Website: lowes
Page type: receipt
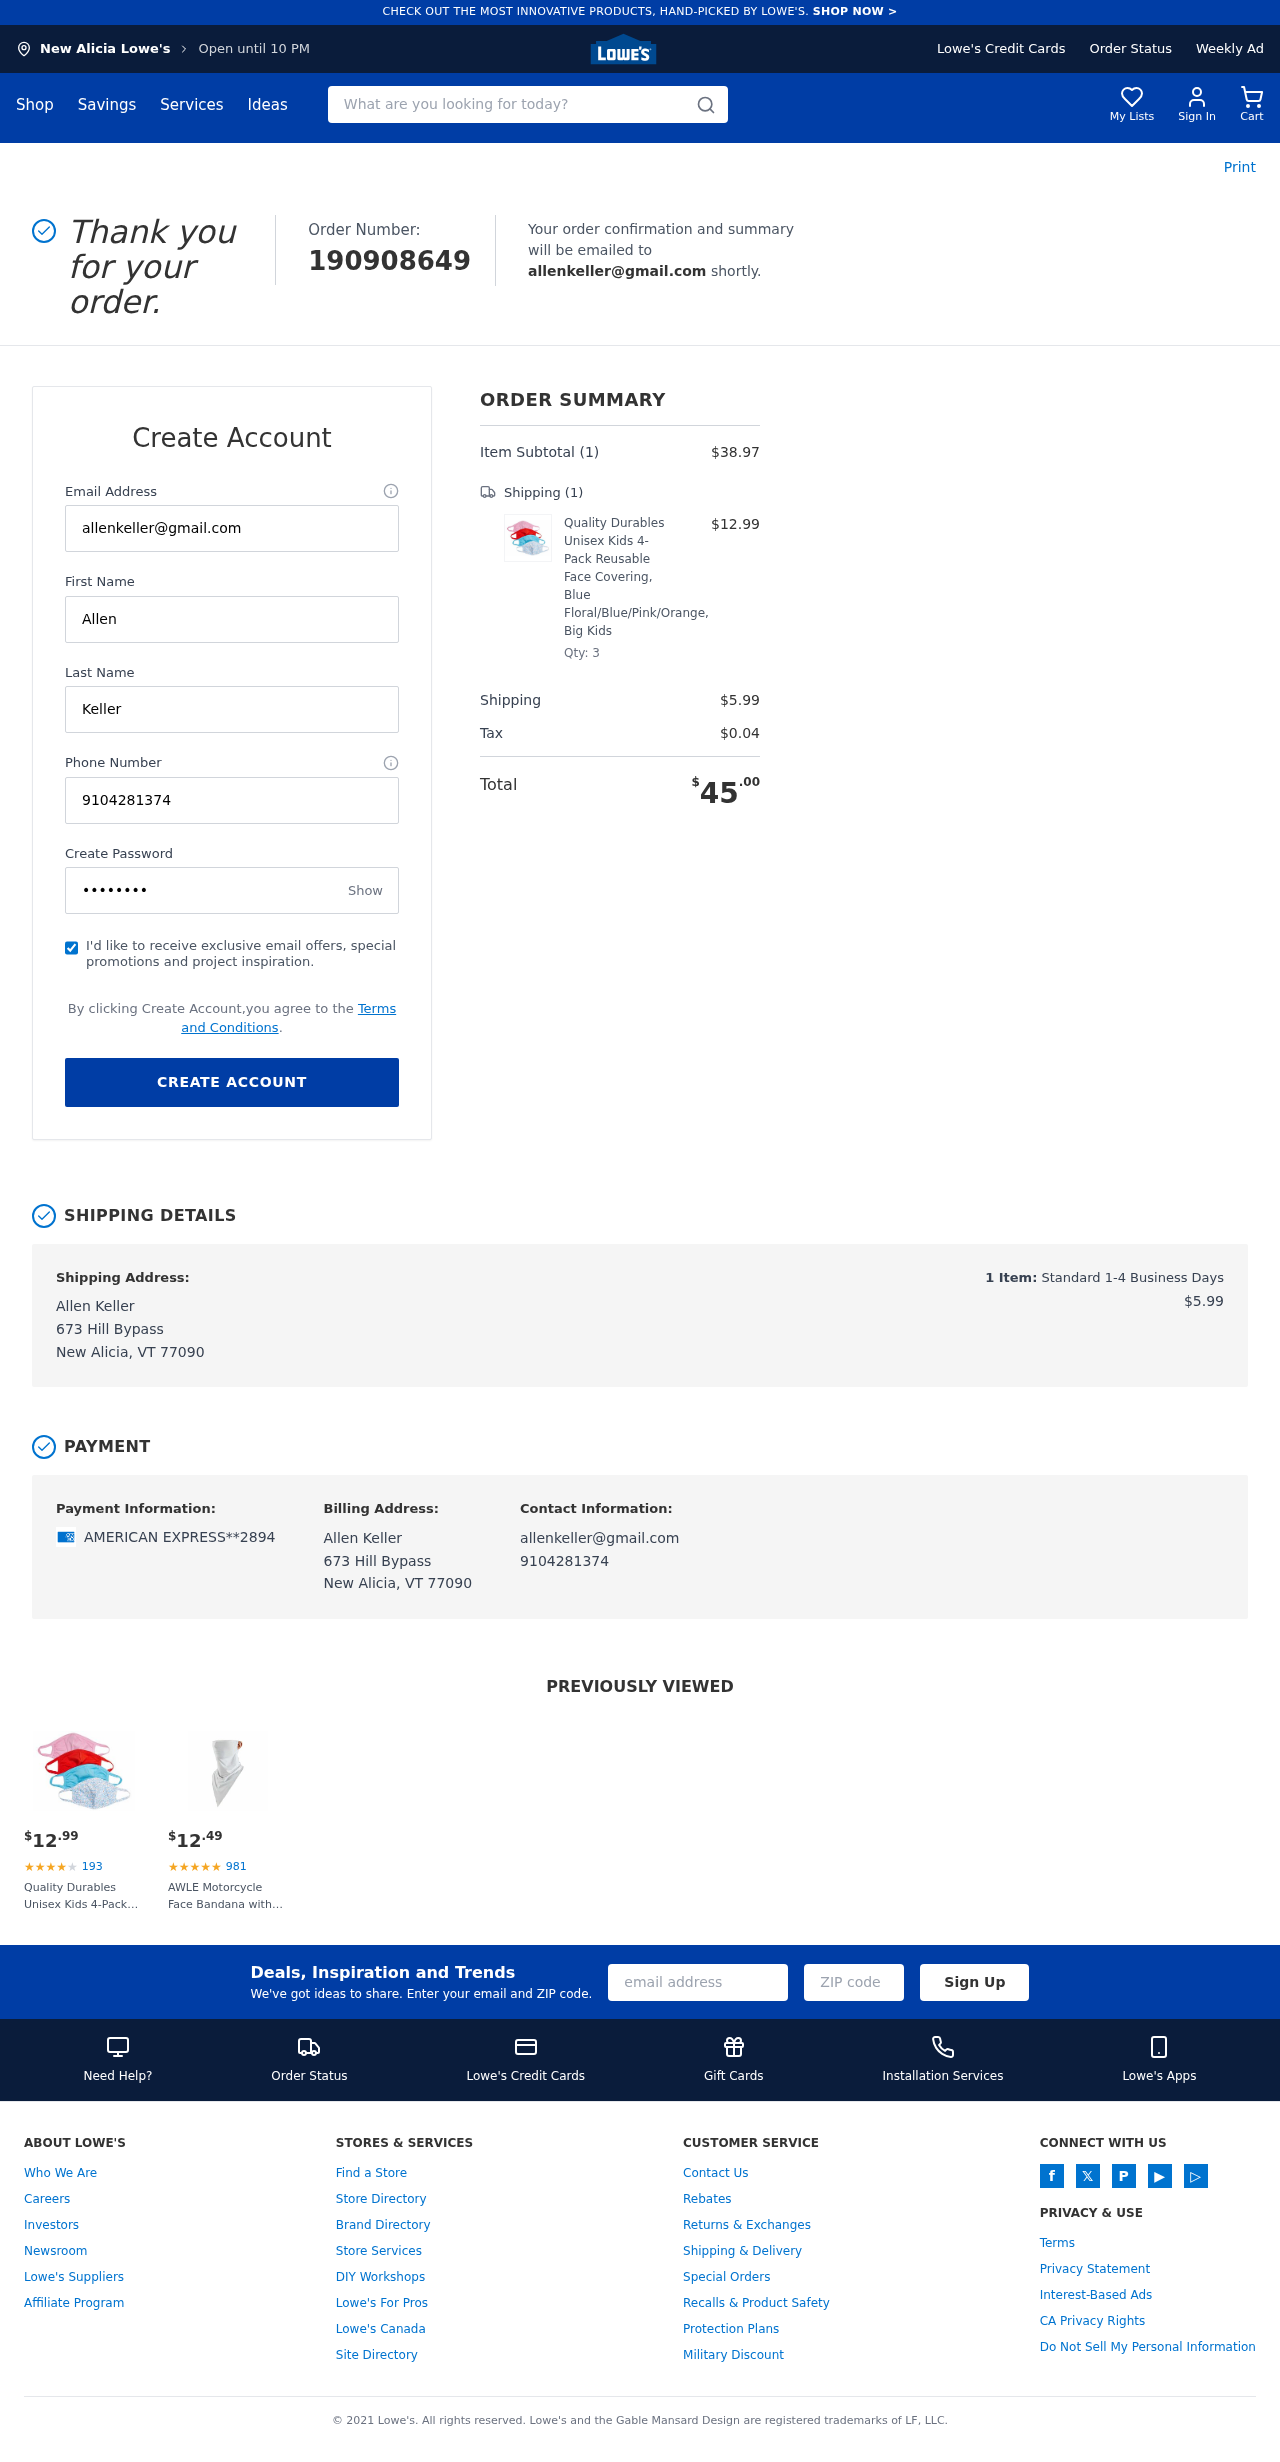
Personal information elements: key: PII_CARD_LAST4
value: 2894
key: PII_CARD_TYPE
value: AMERICAN EXPRESS
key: PII_CITY
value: New Alicia
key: PII_EMAIL
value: allenkeller@gmail.com
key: PII_FULLNAME
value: Allen Keller
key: PII_PHONE
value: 9104281374
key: PII_STREET
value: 673 Hill Bypass
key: PII_FIRSTNAME
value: Allen
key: PII_LASTNAME
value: Keller
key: PII_CITY_STATE_ZIP
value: New Alicia, VT 77090
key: PII_FULLNAME2
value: Allen Keller
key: PII_FULLNAME3
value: Allen Keller
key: PII_FIRSTNAME2
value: Allen
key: PII_FIRSTNAME3
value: Allen
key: PII_LASTNAME2
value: Keller
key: PII_LASTNAME3
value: Keller
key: PII_FIRSTNAME_DERIVED
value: Allen
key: PII_LASTNAME_DERIVED
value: Keller
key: PII_FULLNAME_DERIVED
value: Allen Keller
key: PII_NAME_FULL_DERIVED
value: Allen Keller
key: PII_STREET2
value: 673 Hill Bypass
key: PII_CITY_STATE_ZIP2
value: New Alicia, VT 77090
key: PII_EMAIL2
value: allenkeller@gmail.com
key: PII_EMAIL3
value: allenkeller@gmail.com
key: PII_PHONE_LINE
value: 1374
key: PII_PHONE_SUFFIX
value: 1374
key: PII_PHONE2
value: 9104281374
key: PII_PHONE3
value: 9104281374
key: PII_PHONE_NUMERIC
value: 9104281374
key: PII_PHONE_LINE_NUMERIC
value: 1374
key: PII_PHONE_SUFFIX_NUMERIC
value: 1374
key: PII_PHONE2_NUMERIC
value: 9104281374
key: PII_PHONE3_NUMERIC
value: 9104281374
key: PII_PHONE_DIGITS
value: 9104281374
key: PII_PHONE_LAST4
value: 1374
Product elements: key: PRODUCT1_NAME
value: Quality Durables Unisex Kids 4-Pack Reusable Face Covering, Blue Floral/Blue/Pink/Orange, Big Kids
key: PRODUCT1_PRICE
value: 12.99
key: PRODUCT1_QUANTITY
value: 3
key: PRODUCT2_NAME
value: AWLE Motorcycle Face Bandana with Ear Loops, Festivals Parties Outdoor Working Net Pattern Face Cove
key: PRODUCT2_NUM_RATINGS
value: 981
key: PRODUCT2_PRICE
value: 12.49
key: PRODUCT1_PRICE2
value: $12.99
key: PRODUCT1_RATING2
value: ★
★
★
★
★
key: PRODUCT1_NUM_RATINGS2
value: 193
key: PRODUCT1_NAME2
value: Quality Durables Unisex Kids 4-Pack Reusable Face Covering, Blue Floral/Blue/Pink/Orange, Big Kids
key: PRODUCT2_RATING
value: ★
★
★
★
★
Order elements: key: ORDER_ID
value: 190908649
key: ORDER_NUM_ITEMS
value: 1
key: ORDER_SUBTOTAL
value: $38.97
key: ORDER_NUM_ITEMS2
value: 1
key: ORDER_SHIPPING_COST
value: $5.99
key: ORDER_TAX
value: $0.04
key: ORDER_TOTAL
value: $45.00
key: ORDER_NUM_ITEMS3
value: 1
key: ORDER_SHIPPING_COST2
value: $5.99
Search elements: key: HEADER_SEARCH
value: What are you looking for today?